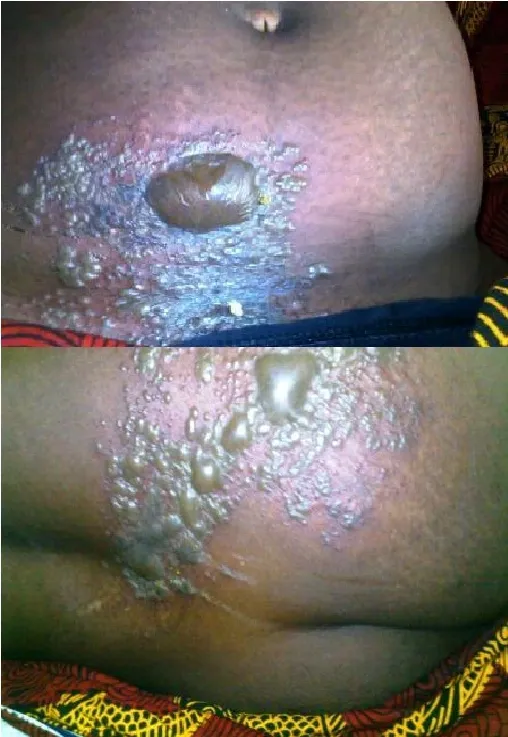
Multidermatomal herpes zoster in a female with Disseminated infections due to Immune Reconstitution Inflammatory Syndrome after Highly Active Antiretroviral Therapy.
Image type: medical_photograph (skin_photograph)